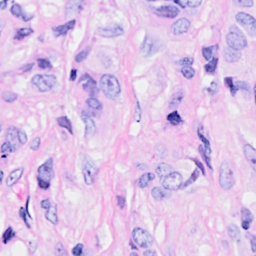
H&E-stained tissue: Breast